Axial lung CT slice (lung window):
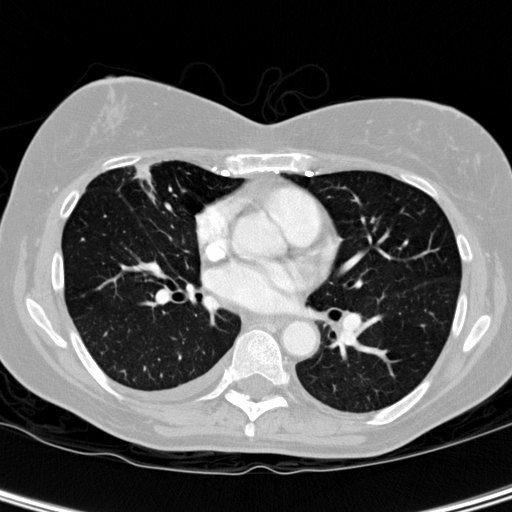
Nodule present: no